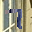
Label: 7